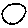
Label: circle